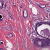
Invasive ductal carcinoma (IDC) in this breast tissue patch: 0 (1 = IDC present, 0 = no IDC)